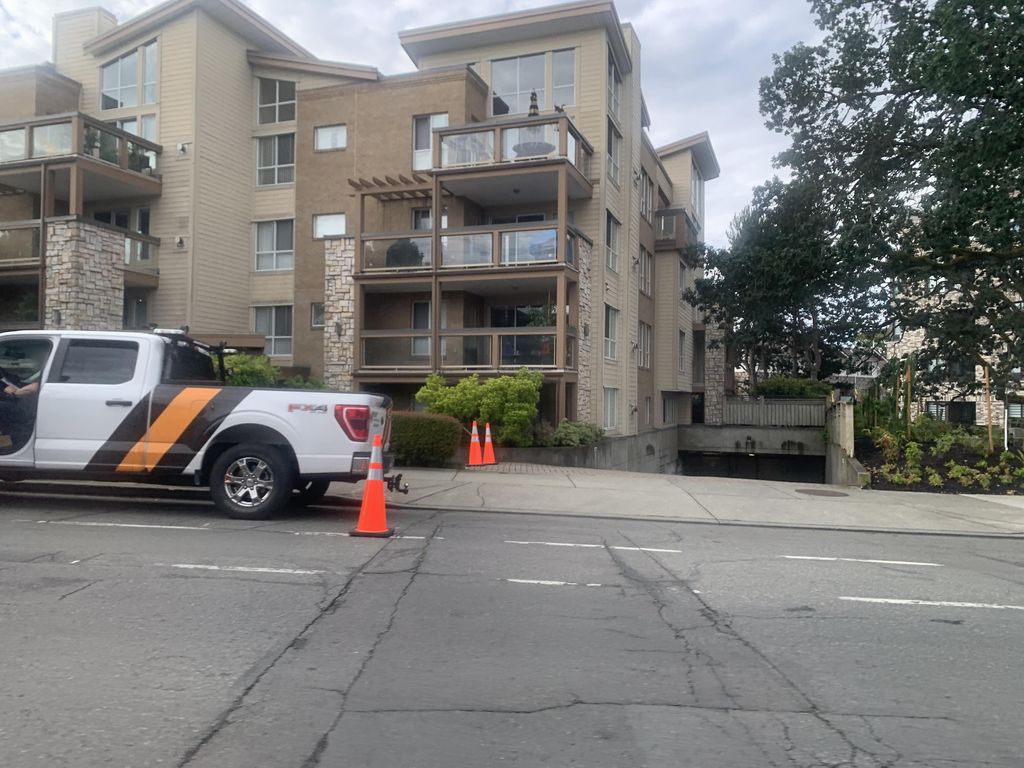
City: victoria